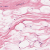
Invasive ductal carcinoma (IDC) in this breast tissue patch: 0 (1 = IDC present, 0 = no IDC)